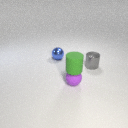
small gray metal cylinder in front of small blue metal sphere